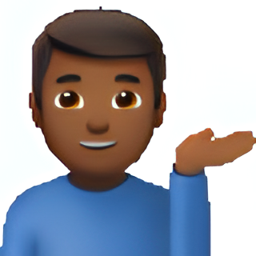
Name: man tipping hand type 5
Emoji: 💁🏾‍♂️
Group: People & Body
Sub-group: person-gesture